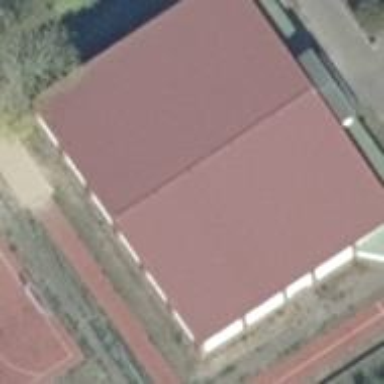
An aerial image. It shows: Sports centre building.